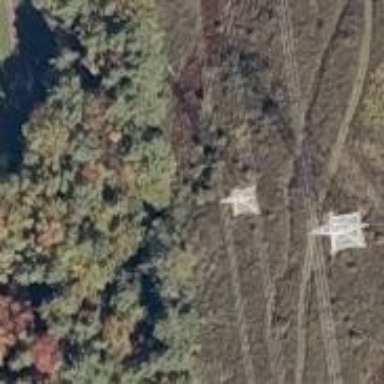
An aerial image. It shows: Power tower.